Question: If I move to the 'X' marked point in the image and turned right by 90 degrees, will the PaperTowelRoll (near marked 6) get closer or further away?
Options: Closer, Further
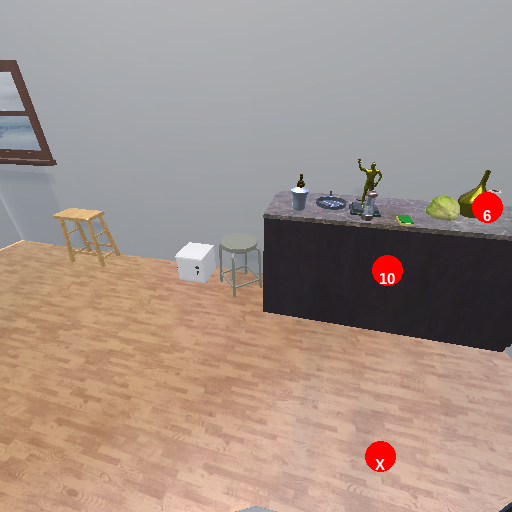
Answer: Closer